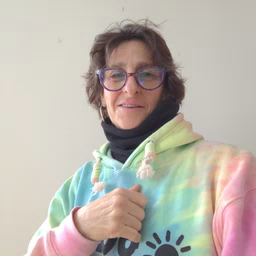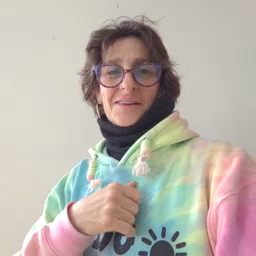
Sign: hair